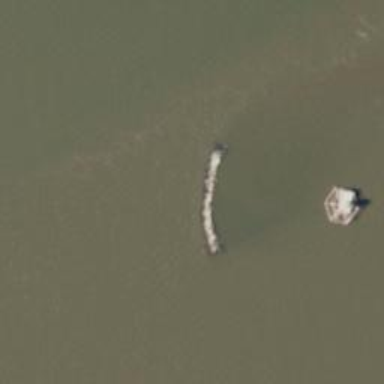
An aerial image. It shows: Breakwater structure.